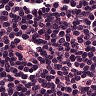
Metastatic tissue present: no